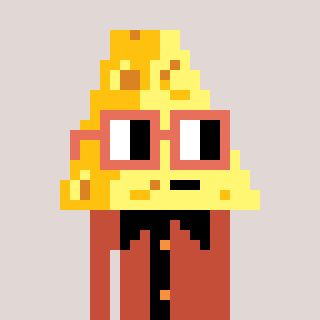
a pixel art character with square orange glasses, a cheese-shaped head and a rust-colored body on a warm background